Question: I a really new to programming and can't seem to find a way to create a loop that matches what I am looking for.
[]
conv_stores1 = yelp_api.search_query(categories= 'convenience stores', latitude=30.62779075491679, longitude=-96.33484825223623, limit=50)
this is the code I am trying to loop over.
conv_stores1 = yelp_api.search_query(categories= 'convenience stores', latitude=[0], longitude=[0], limit=50)
this is what I first attempted but it was not using the coordinates from my data frame so I wrote it manually. For the actaul loop I am not sure hopw to write it.
I apolagize if I am missing details or messed to in a super obvious way, thank you for your time and helping out.
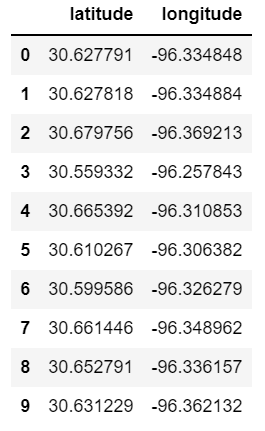
Answer: If I understand you correctly, to put it simply, you need something like the following;
Assuming your dataframe is called "df":
'''
for i in range(df.shape[0]):
conv_stores = yelp_api.search_query(categories= 'convenience stores', df['latitude'].iloc[i], df['longitude'].iloc[i], limit=50)
print (conv_stores)
'''
And a better version would be using a lambda function and adding the results as a new column to your original dataframe;
'''
df['conv_stores'] = df.apply(lambda x: yelp_api.search_query(categories= 'convenience stores', x['latitude'], x['longitude'], limit=50), axis=1)
'''